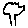
Label: tree